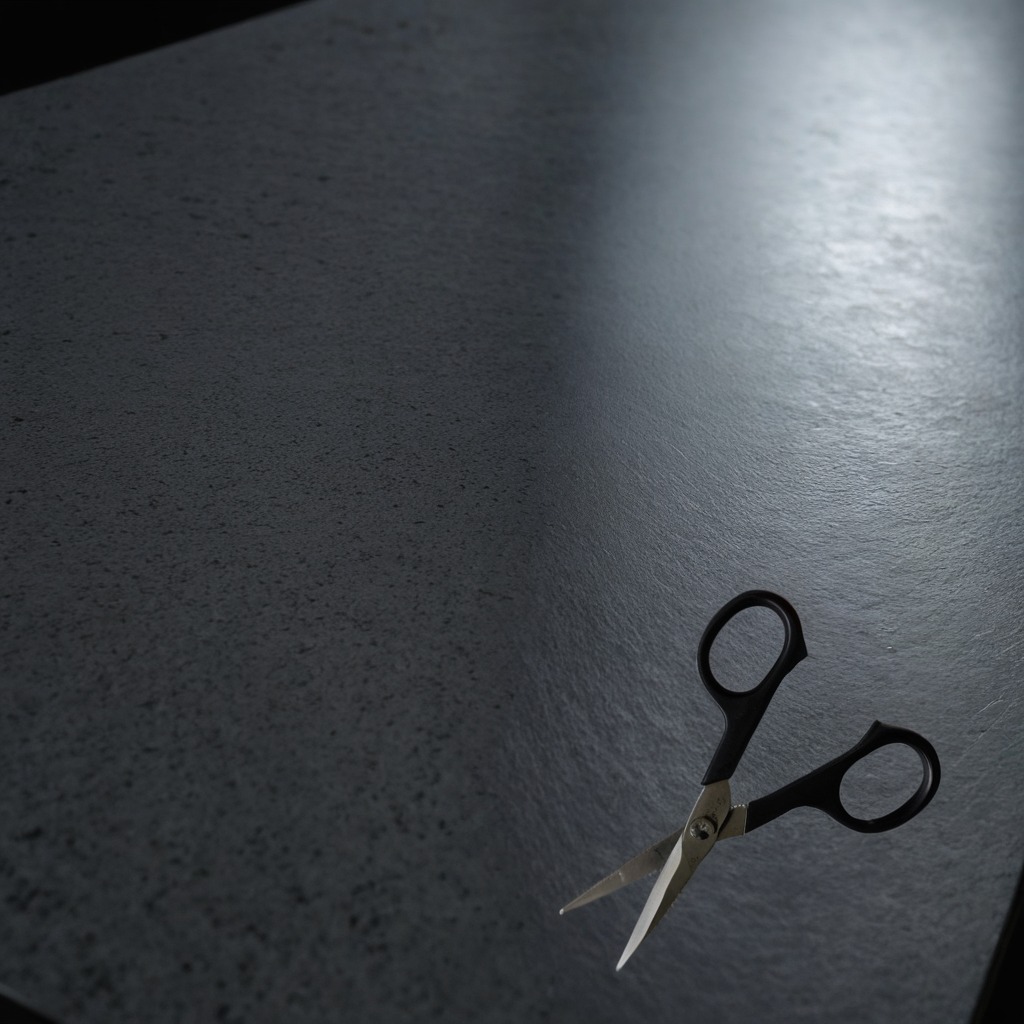
A scissor is lying on the clean granite table inside a workshop at night dim ambient light soft shadows worn but